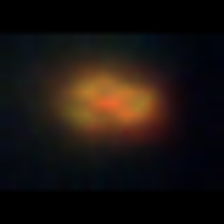
Taxon: Unknown_phyto
Group: Unknown